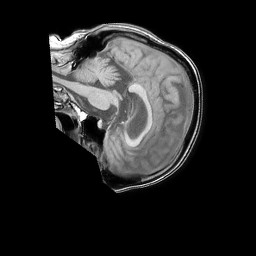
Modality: T1w
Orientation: sagittal
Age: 88
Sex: male
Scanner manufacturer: philips
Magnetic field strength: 1.5 T
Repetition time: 0.1852 s
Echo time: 0.001873 s